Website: home-depot
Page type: cross-sells
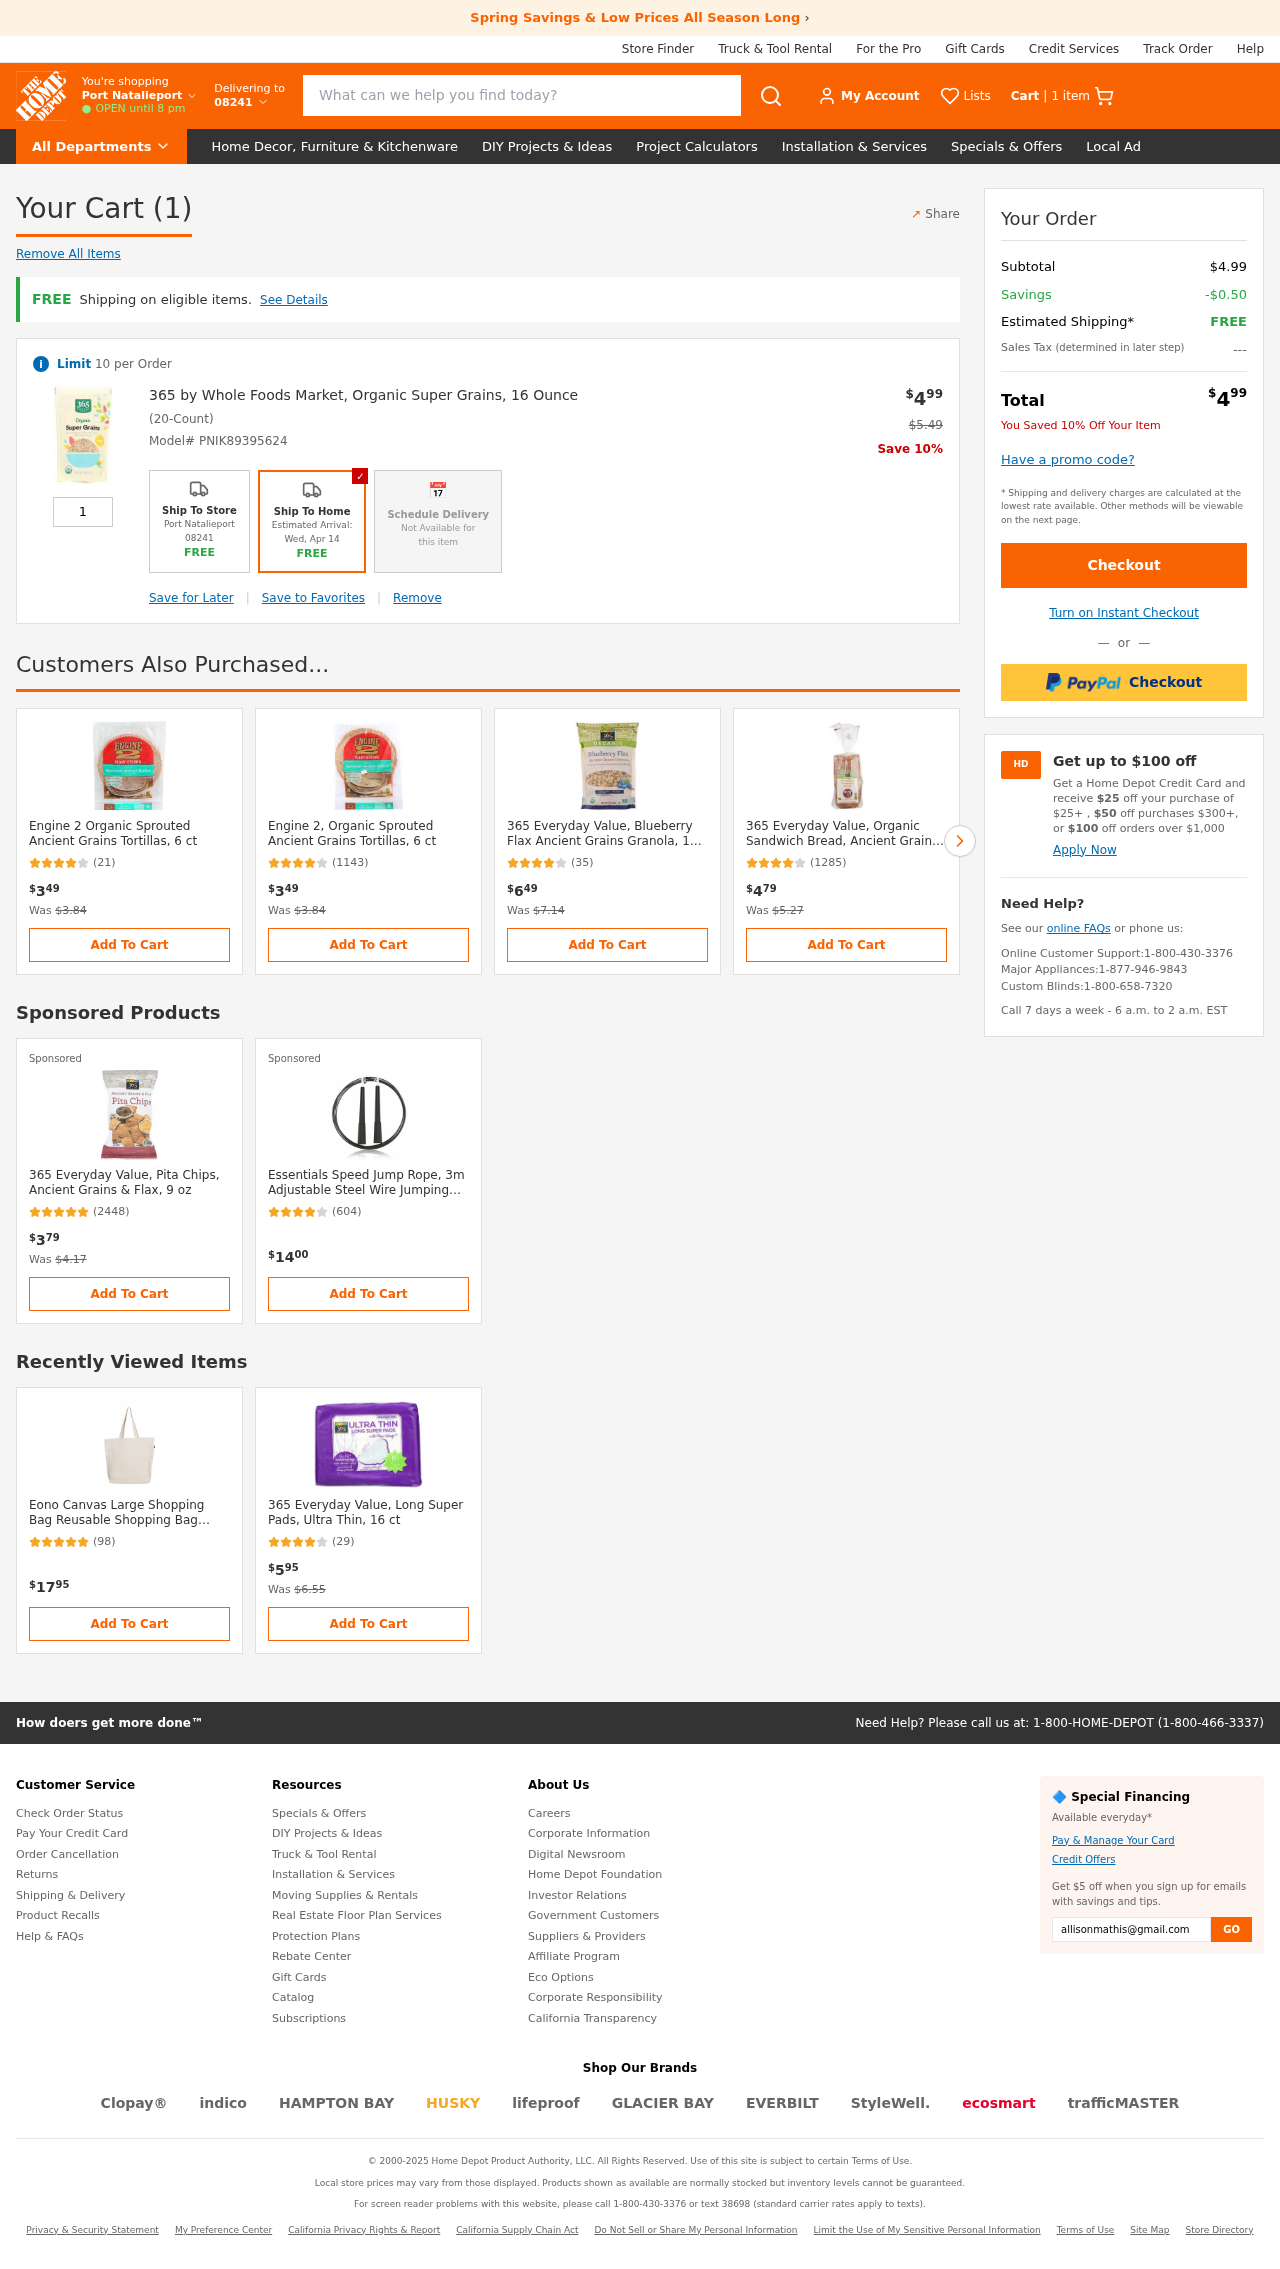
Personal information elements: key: PII_LOCATION1_CITY
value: Port Natalieport
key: PII_POSTCODE
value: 08241
Product elements: key: PRODUCT1_NAME
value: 365 by Whole Foods Market, Organic Super Grains, 16 Ounce
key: PRODUCT1_PRICE
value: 4.99
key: PRODUCT1_QUANTITY
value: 1
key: PRODUCT1_ORIGINAL_PRICE
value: $5.49
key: PRODUCT2_NAME
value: Engine 2 Organic Sprouted Ancient Grains Tortillas, 6 ct
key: PRODUCT2_NUM_RATINGS
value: (21)
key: PRODUCT2_PRICE
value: $349
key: PRODUCT3_NAME
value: Engine 2, Organic Sprouted Ancient Grains Tortillas, 6 ct
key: PRODUCT3_NUM_RATINGS
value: (1143)
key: PRODUCT3_PRICE
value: $349
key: PRODUCT4_NAME
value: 365 Everyday Value, Blueberry Flax Ancient Grains Granola, 12 oz
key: PRODUCT4_NUM_RATINGS
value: (35)
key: PRODUCT4_PRICE
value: $649
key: PRODUCT5_NAME
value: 365 Everyday Value, Organic Sandwich Bread, Ancient Grains (17 Slices), 20 Ounce
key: PRODUCT5_NUM_RATINGS
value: (1285)
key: PRODUCT5_PRICE
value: $479
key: PRODUCT6_NAME
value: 365 Everyday Value, Pita Chips, Ancient Grains & Flax, 9 oz
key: PRODUCT6_NUM_RATINGS
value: (2448)
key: PRODUCT6_PRICE
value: $379
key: PRODUCT7_NAME
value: Essentials Speed Jump Rope, 3m Adjustable Steel Wire Jumping Ropes for Boxing, MMA, Crossfit, Workou
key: PRODUCT7_NUM_RATINGS
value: (604)
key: PRODUCT7_PRICE
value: $1400
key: PRODUCT8_NAME
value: Eono Canvas Large Shopping Bag Reusable Shopping Bag Environmentally Friendly Grocery Shoulder Jute
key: PRODUCT8_NUM_RATINGS
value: (98)
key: PRODUCT8_PRICE
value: $1795
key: PRODUCT9_NAME
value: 365 Everyday Value, Long Super Pads, Ultra Thin, 16 ct
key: PRODUCT9_NUM_RATINGS
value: (29)
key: PRODUCT9_PRICE
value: $595
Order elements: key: ORDER_NUM_ITEMS
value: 1 item
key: ORDER_NUM_ITEMS
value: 1
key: ORDER_SKU
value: Model# PNIK89395624
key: ORDER_SUBTOTAL
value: $4.99
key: ORDER_SAVINGS
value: -$0.50
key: ORDER_TOTAL
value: $499
Search elements: key: HEADER_SEARCH
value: What can we help you find today?